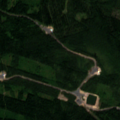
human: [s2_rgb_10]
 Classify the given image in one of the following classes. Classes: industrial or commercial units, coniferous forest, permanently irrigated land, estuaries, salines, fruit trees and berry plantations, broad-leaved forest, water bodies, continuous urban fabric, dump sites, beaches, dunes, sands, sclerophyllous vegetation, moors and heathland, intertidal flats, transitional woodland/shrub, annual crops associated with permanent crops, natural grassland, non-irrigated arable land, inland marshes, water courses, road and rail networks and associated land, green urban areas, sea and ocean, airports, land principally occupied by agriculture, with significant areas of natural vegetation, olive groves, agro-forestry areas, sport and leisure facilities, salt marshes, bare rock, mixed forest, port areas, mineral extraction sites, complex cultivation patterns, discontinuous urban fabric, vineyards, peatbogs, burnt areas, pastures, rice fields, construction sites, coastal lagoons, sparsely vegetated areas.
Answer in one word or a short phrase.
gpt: coniferous forest, mixed forest, transitional woodland/shrub